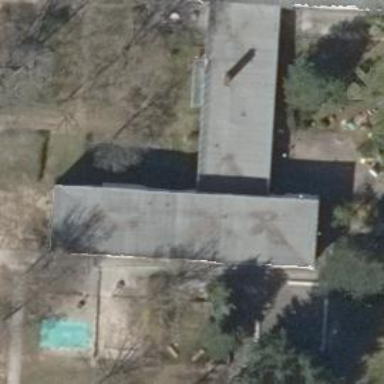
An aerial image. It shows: Kindergarten.